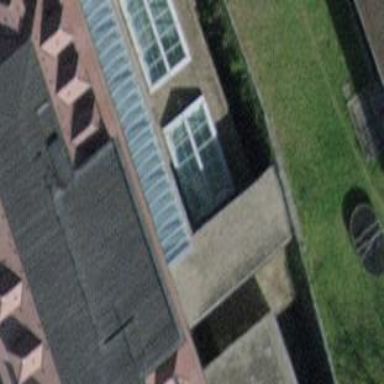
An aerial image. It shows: Building with flat roof.